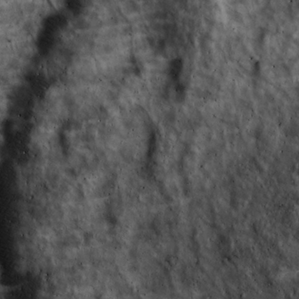
Label: non_frost